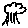
Label: tree